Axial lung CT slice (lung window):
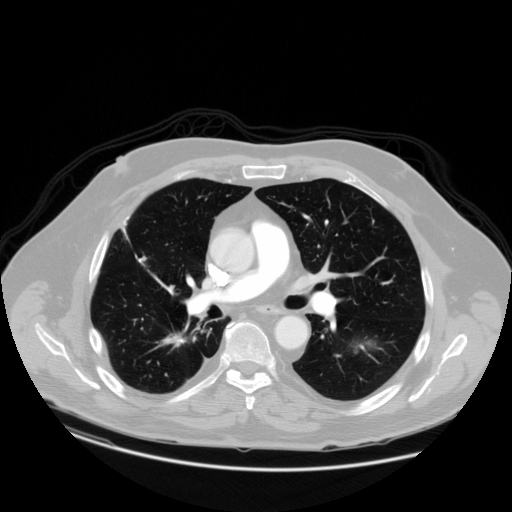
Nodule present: no